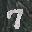
Label: 7